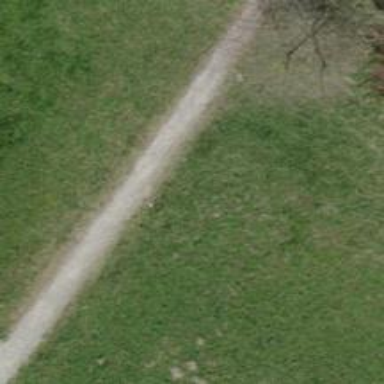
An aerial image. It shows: Path with pebblestone surface.